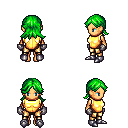
a pixel art fantasy rpg character, female body template, human, tanned skin, gold chest armor, gold greaves, green loose hair, metal gloves, metal boots, four views (front, back, left, right), 2x2 character sprite sheet, small pixel art, hard edges, no anti-aliasing